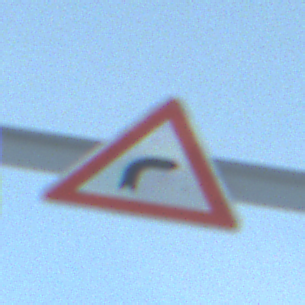
Verkehrszeichen: KurveRechts
Umgebung: Outdoor, Nature
Tageszeit: SunriseSunset
Wetter: Clear
Licht: Natural
Jahreszeit: Winter
Kontrast: LowContrast